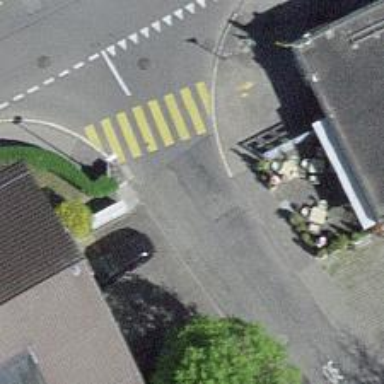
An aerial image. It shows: Chicane for traffic calming.